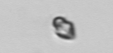
Label: Heterocapsa_rotundata